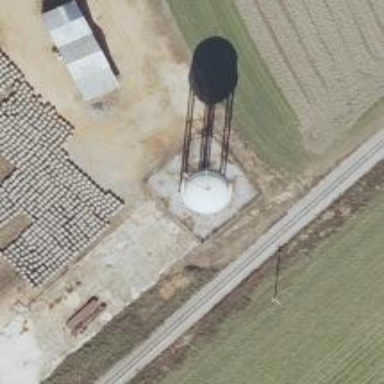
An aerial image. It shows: Water tower that is man-made.